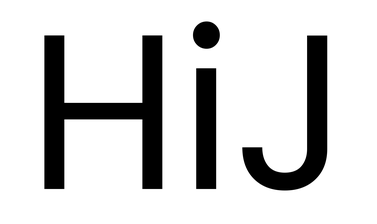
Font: Poppins-Regular